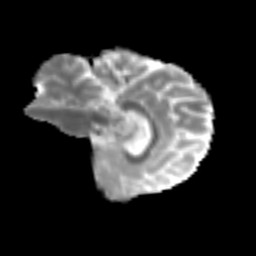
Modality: MD
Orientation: sagittal
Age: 53
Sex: female
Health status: ill
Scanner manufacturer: siemens
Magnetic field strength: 3 T
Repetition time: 8.7 s
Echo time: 0.11 s